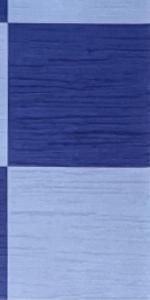
Label: Empty